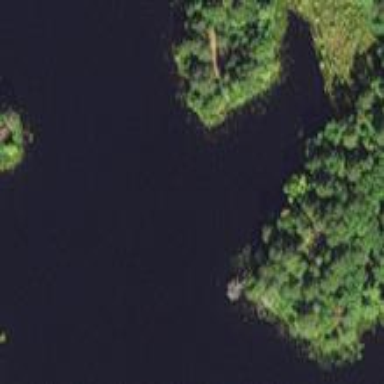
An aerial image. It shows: Lake with natural water.